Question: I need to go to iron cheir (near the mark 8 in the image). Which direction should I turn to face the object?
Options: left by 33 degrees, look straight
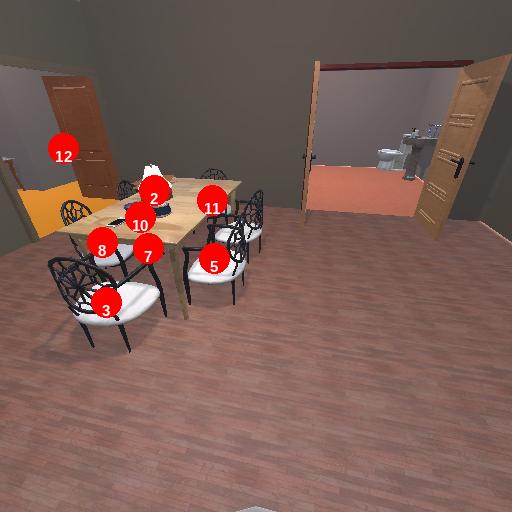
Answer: left by 33 degrees